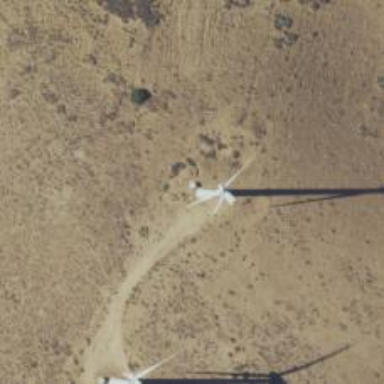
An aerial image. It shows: Wind power generator with wind turbines.